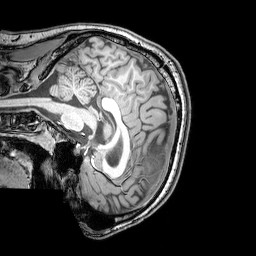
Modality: T1w
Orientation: sagittal
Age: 23
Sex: male
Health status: healthy
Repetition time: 0.081 s
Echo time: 0.037 s